Question: I have been trying to Post Images in Django and I don't know why they are not being posted. I use and It is not being save. whenever I save the image won't get saved but the text or the content gets saved, now I'm perplexed. Please Help Me...
Models.py
'''
from django.db import models
from django.utils import timezone
from django.contrib.auth.models import User
# Create your models here.
class Post(models.Model):
title = models.CharField(max_length = 200)
content = models.TextField()
image = models.ImageField(upload_to = "post_img", null = True, blank = True)
pub_date = models.DateTimeField(default = timezone.now)
author = models.ForeignKey(User, on_delete = models.CASCADE)
def __str__(self):
return f"{self.title} // {self.author}"
'''
forms.py
'''
from django import forms
from .models import Post
class PostForm(forms.ModelForm):
class Meta:
model = Post
fields = ["title", "content", "image"]
'''
Views.py
'''
from django.shortcuts import render,redirect
from django.http import HttpResponse
from .models import Post
from .forms import PostForm
# Create your views here.
def index(request):
posts=Post.objects.order_by("-pub_date")
context ={
"posts":posts
}
return render(request, "index.html",context)
def post_view(request):
form = PostForm(request.POST,request.FILES or None)
if form.is_valid():
title = form.cleaned_data["title"]
content = form.cleaned_data["content"]
image = form.cleaned_data.get("image")
activeUser = request.user
post = Post.objects.create(title = title, content = content, image = image, author = activeUser)
post.save()
return redirect("posts:home")
else:
form = PostForm()
return render(request, "post.html", {"form": form})
'''
post.html
'''
{% extends 'base.html' %}
{% load crispy_forms_tags %}
{% block content %}
<form method = "POST" action = ".">
{% csrf_token %}
<div class="form-group">
{{form|crispy }}
</div>
<button type = "submit" class = "btn btn-primary">Done</button>
</form>
{% endblock content %}
'''
I have selected the Picture and posted but still, my image won't get saved in the database
[
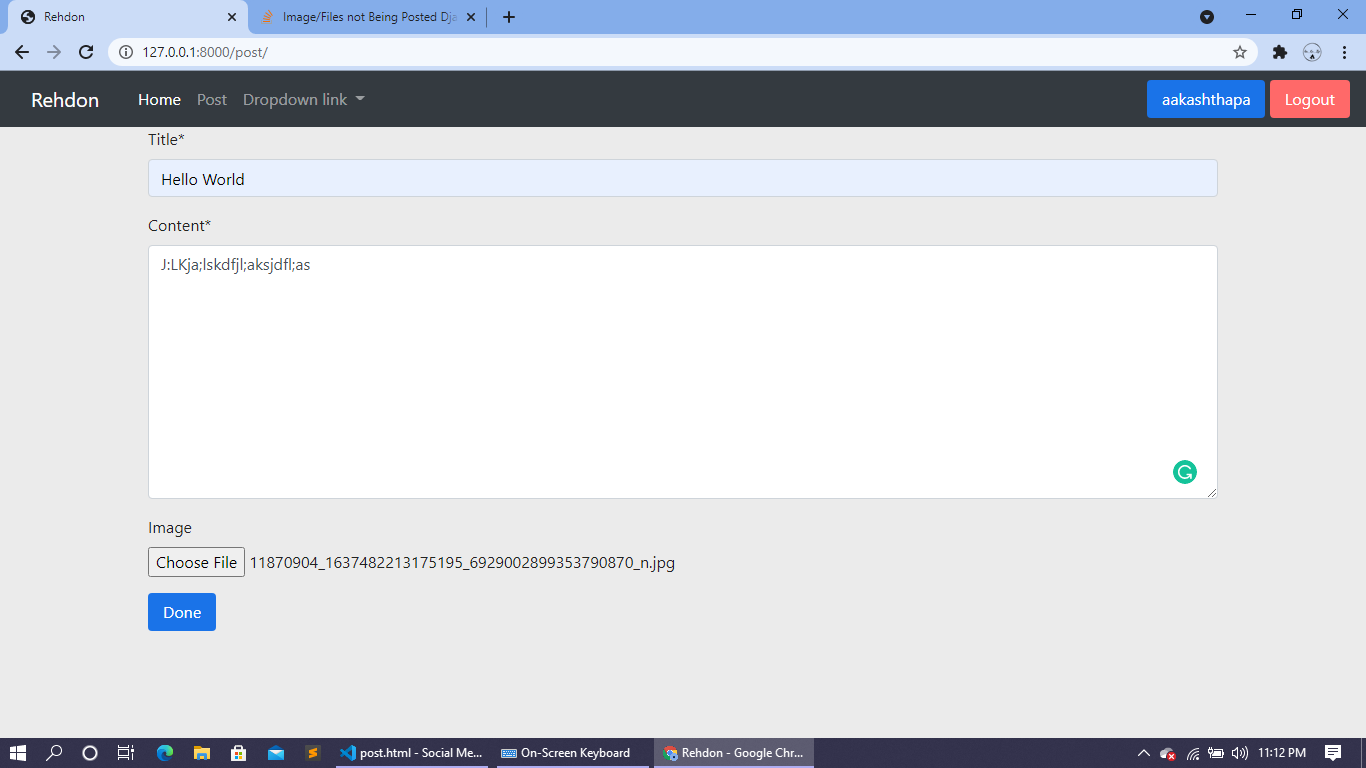
Answer: In your form tag you have to add and you have to include in the template if you want to post to Django.
'''
<form method = "POST" action = "." enctype="multipart/form-data">
{% csrf_token %}
{{form.media}}
<div class="form-group">
{{form|crispy }}
</div>
<button type = "submit" class = "btn btn-primary">Done</button>
</form>
'''